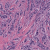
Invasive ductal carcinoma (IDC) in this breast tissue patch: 1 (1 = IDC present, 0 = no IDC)